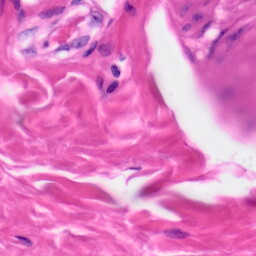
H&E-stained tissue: Skin